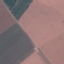
Land use / land cover class: AnnualCrop